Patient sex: F
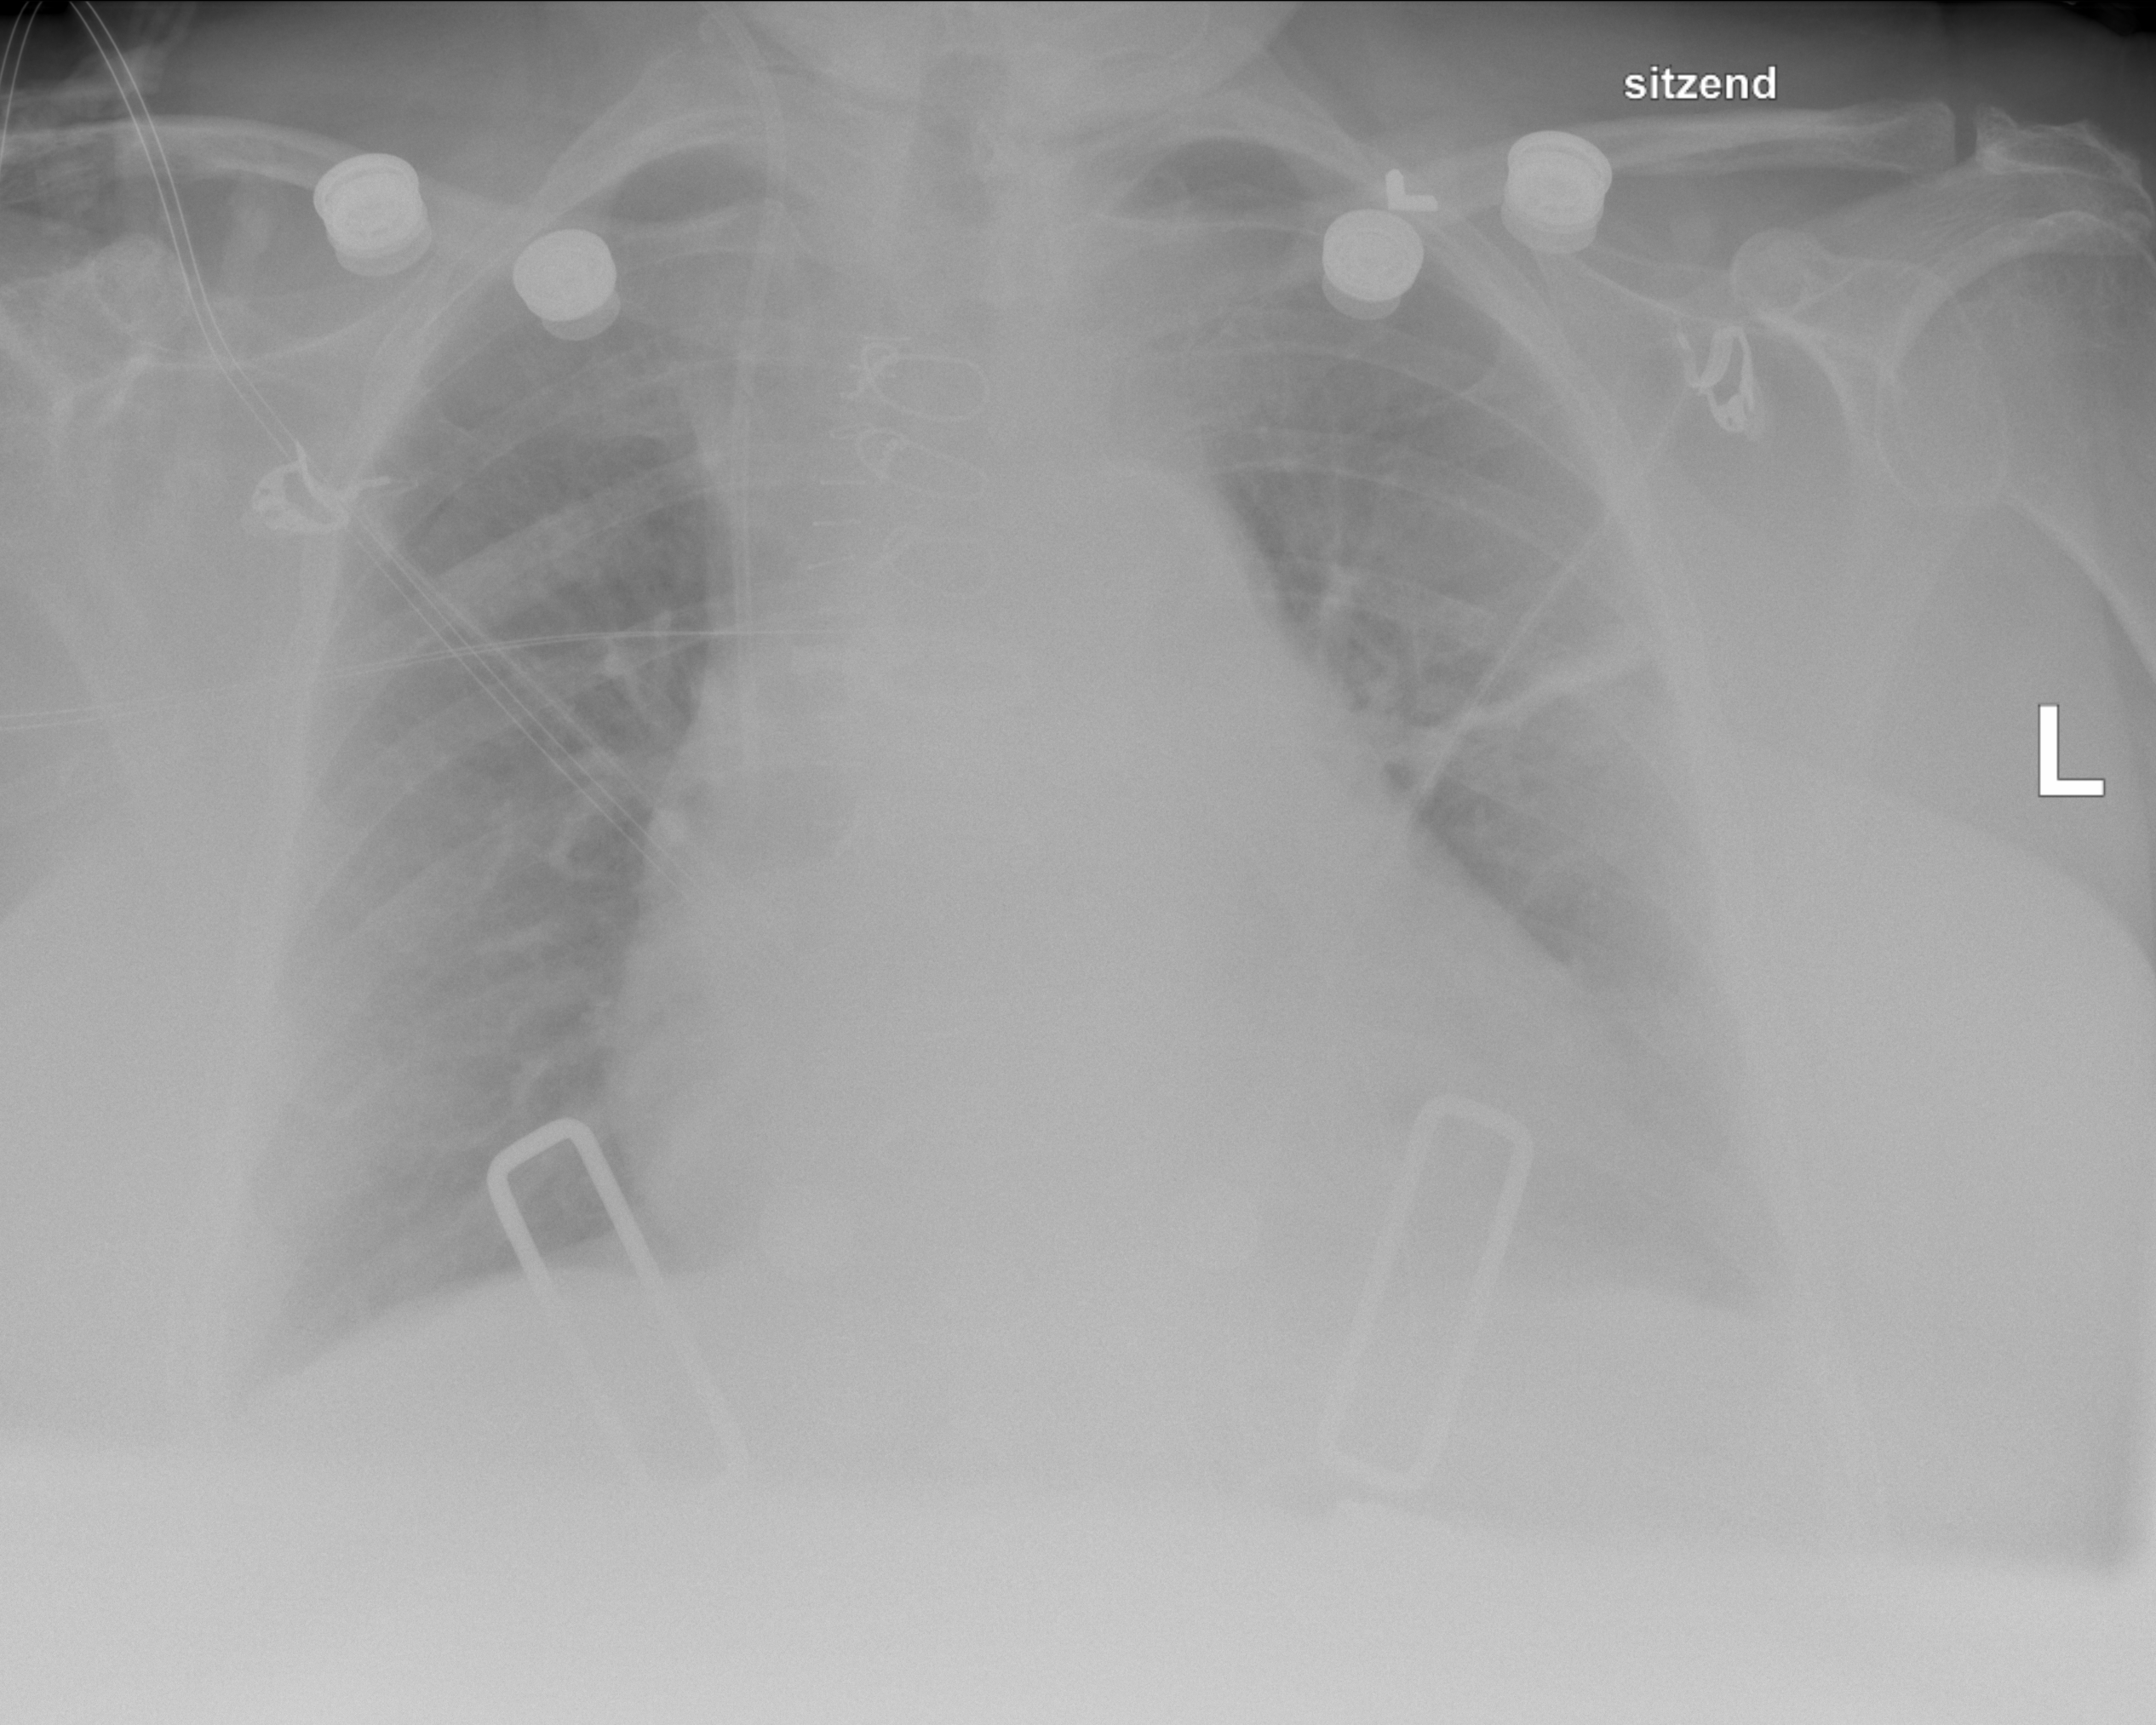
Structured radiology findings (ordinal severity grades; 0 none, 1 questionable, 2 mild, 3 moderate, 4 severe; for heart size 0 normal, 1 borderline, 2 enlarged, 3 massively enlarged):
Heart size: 2
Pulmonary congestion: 2
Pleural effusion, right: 0
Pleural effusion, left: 0
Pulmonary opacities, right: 0
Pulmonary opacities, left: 0
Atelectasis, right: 0
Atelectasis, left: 2